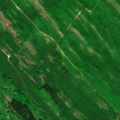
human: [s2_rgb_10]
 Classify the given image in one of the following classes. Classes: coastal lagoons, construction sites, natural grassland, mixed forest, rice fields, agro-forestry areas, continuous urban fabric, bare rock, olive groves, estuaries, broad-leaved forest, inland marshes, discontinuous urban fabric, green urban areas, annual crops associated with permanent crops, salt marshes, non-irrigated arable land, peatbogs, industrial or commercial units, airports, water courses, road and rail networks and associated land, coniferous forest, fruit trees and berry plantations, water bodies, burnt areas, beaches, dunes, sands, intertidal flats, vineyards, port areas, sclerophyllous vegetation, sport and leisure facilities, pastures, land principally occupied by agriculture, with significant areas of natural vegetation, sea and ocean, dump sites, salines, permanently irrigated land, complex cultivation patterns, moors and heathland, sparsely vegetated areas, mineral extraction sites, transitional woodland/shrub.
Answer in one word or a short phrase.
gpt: broad-leaved forest, mixed forest, transitional woodland/shrub